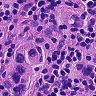
Metastatic tissue present: yes